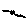
Label: smiley face